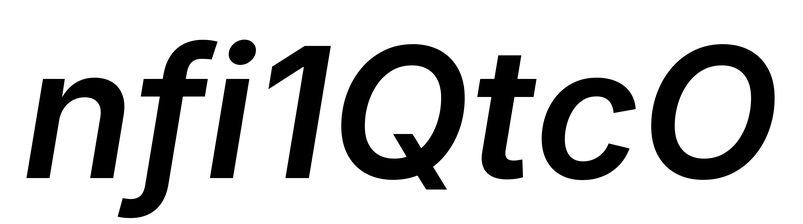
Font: Inter-Italic_SemiBold_Italic